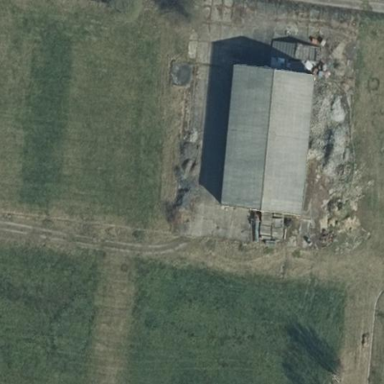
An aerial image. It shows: Farmyard area.